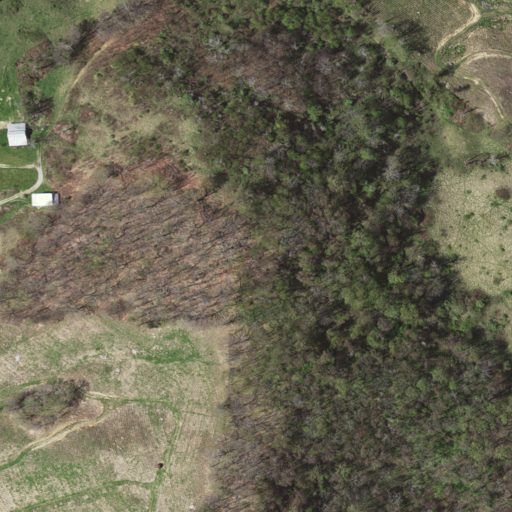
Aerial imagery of mountain in Virginia named Roaring Hill containing deciduous forest, pasture, low intensity development, medium intensity development, grassland, and open development